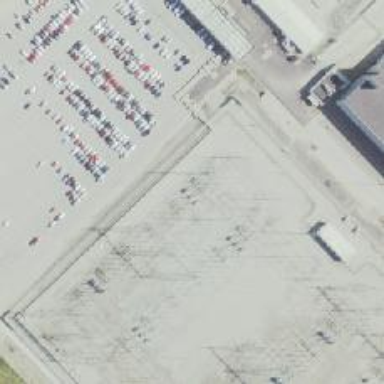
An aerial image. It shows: Switch for power supply.